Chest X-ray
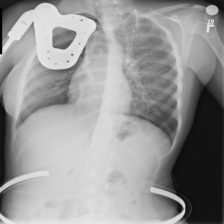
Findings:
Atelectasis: negative
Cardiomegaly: negative
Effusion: negative
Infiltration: negative
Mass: negative
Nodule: negative
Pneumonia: negative
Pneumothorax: negative
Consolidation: negative
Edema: negative
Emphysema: negative
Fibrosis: negative
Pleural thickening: negative
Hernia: negative